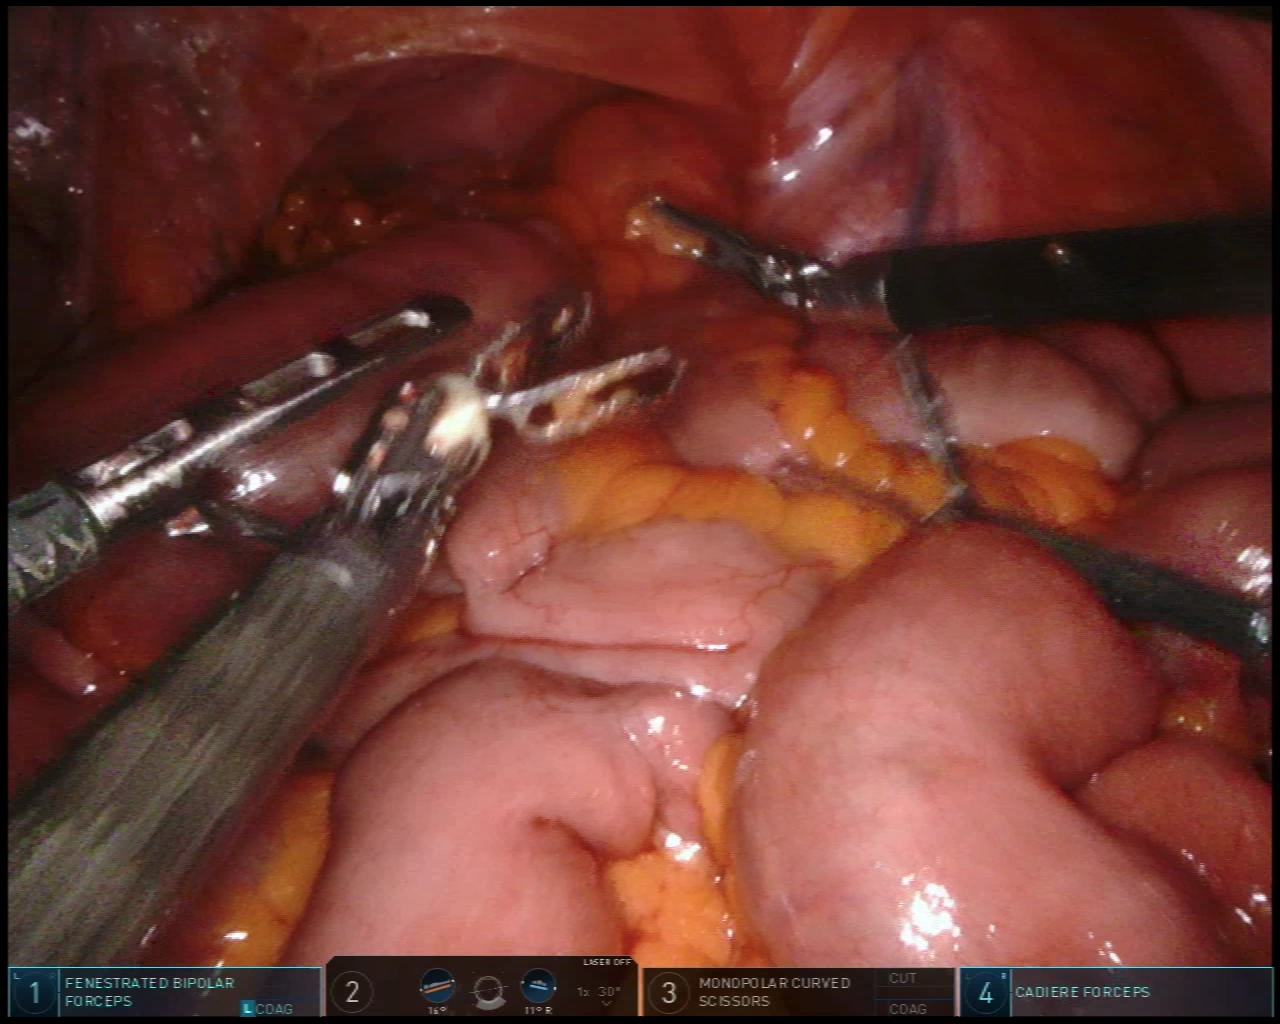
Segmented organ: colon
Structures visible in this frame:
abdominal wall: yes
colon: yes
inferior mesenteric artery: no
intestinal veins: no
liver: no
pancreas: no
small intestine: yes
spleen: no
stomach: no
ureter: no
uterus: no
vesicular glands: no